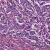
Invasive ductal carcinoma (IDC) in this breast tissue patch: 1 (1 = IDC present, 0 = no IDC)